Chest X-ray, PA view. Patient: 63 years old, sex F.
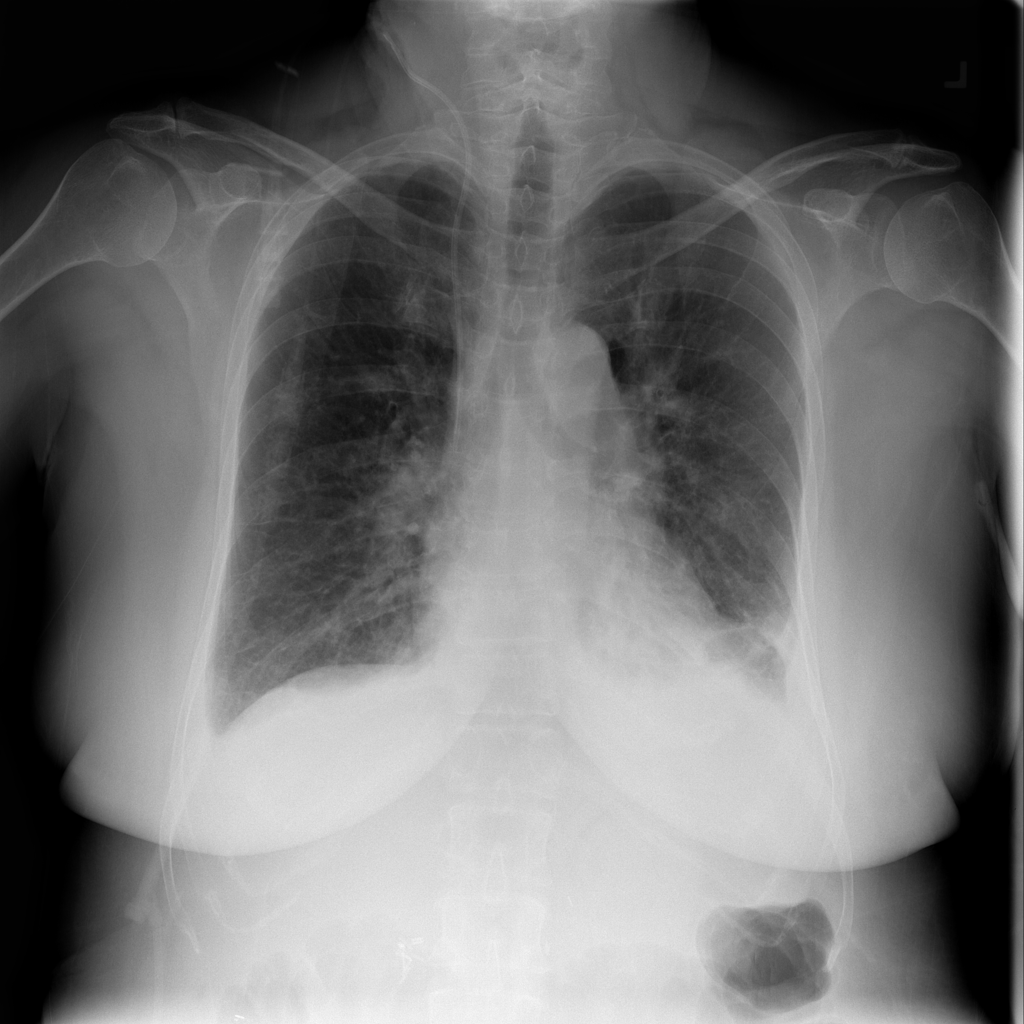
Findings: Atelectasis, Effusion, Infiltration